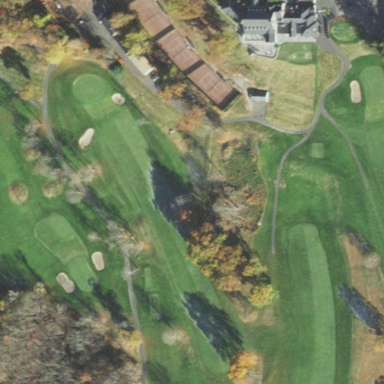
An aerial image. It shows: Rough grassy area used for golf.